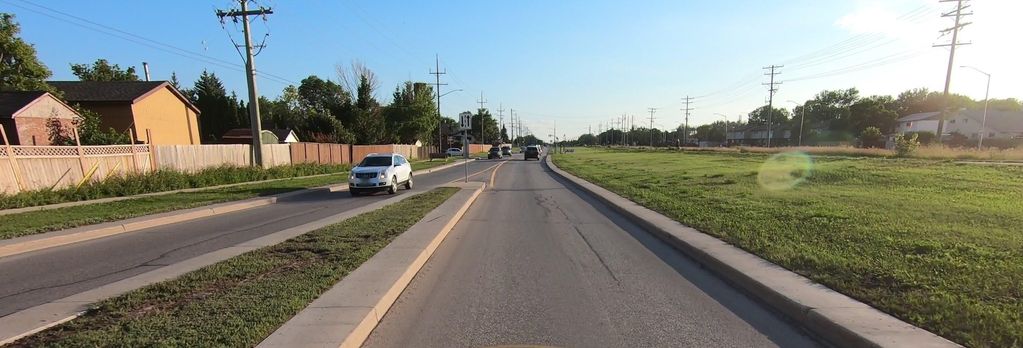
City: winnipeg